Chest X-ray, PA view. Patient: 46 years old, sex F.
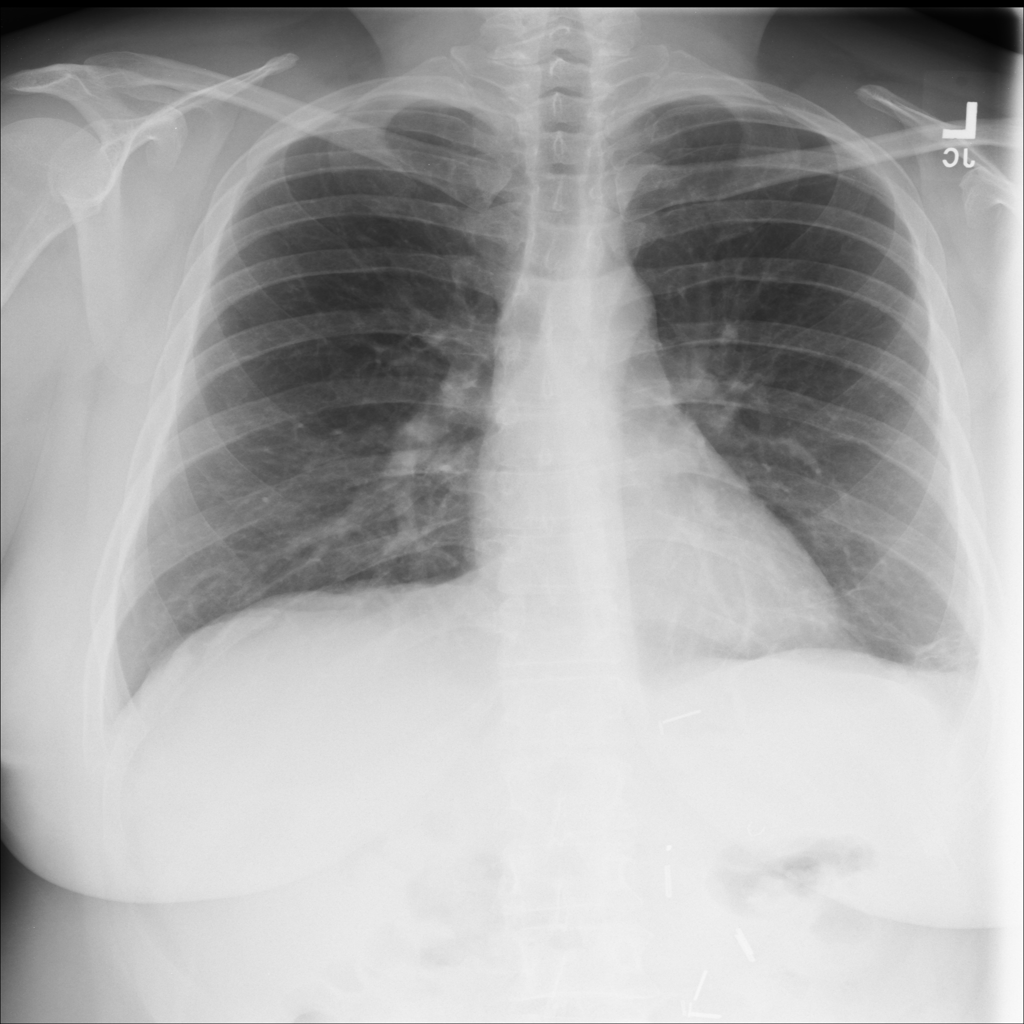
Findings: Atelectasis